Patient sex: M
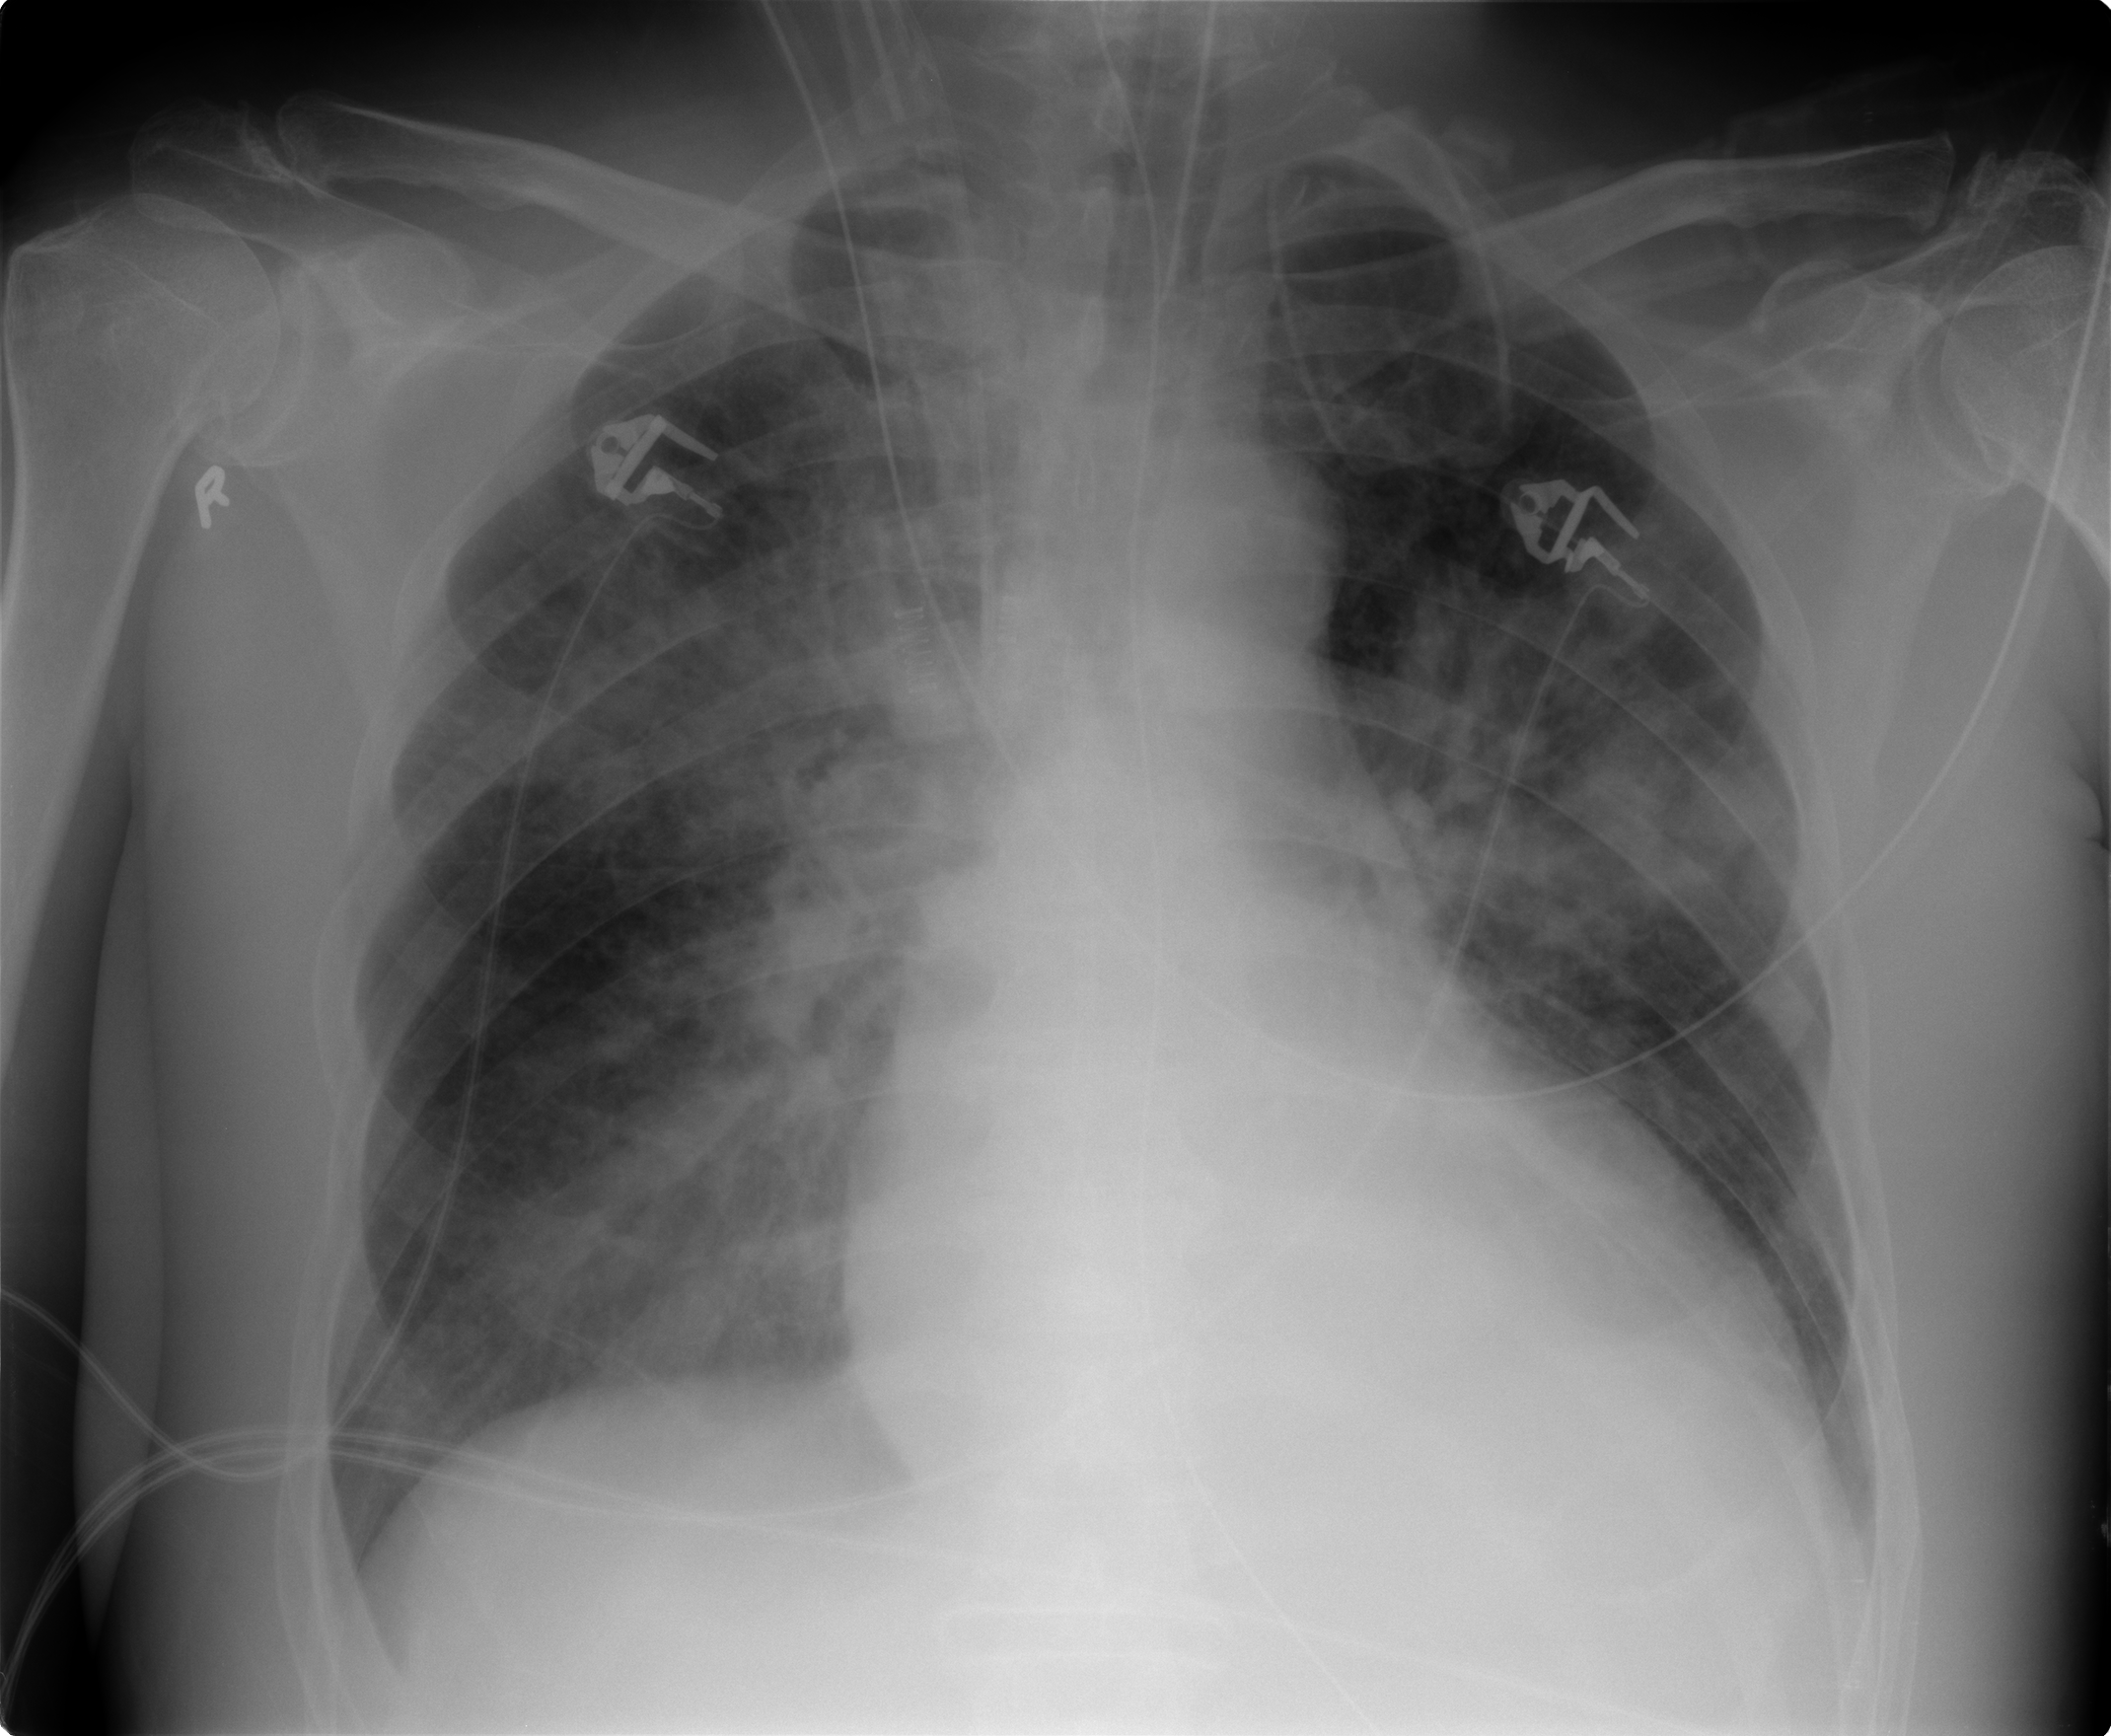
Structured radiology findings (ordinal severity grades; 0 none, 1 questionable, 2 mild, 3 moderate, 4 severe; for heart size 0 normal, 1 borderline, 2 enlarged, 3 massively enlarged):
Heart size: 2
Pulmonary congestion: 2
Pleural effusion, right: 0
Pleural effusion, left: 0
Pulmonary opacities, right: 3
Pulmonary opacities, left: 2
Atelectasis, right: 2
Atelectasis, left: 0